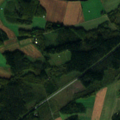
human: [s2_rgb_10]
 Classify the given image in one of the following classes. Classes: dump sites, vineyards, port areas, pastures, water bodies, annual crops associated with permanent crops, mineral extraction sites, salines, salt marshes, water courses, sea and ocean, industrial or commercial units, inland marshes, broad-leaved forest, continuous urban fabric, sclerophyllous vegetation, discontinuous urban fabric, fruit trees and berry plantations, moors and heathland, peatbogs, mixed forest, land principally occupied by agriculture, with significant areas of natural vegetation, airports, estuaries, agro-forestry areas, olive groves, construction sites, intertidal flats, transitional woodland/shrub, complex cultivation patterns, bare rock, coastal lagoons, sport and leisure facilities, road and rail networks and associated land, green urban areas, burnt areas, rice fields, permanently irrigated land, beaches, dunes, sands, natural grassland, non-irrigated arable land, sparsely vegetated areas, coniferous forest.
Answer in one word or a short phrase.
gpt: non-irrigated arable land, land principally occupied by agriculture, with significant areas of natural vegetation, mixed forest, transitional woodland/shrub